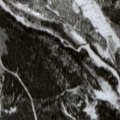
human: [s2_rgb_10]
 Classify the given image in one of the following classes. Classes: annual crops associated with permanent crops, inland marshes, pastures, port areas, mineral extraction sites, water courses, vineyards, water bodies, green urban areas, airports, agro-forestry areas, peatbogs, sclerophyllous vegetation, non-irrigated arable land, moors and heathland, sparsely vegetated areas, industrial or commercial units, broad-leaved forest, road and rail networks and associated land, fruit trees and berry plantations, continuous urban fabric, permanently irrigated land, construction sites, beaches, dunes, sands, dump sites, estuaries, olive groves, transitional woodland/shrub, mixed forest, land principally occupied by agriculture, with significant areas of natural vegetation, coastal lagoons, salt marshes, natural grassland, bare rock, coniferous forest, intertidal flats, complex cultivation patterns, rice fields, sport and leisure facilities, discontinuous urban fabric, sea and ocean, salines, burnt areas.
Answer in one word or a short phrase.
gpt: coniferous forest, peatbogs